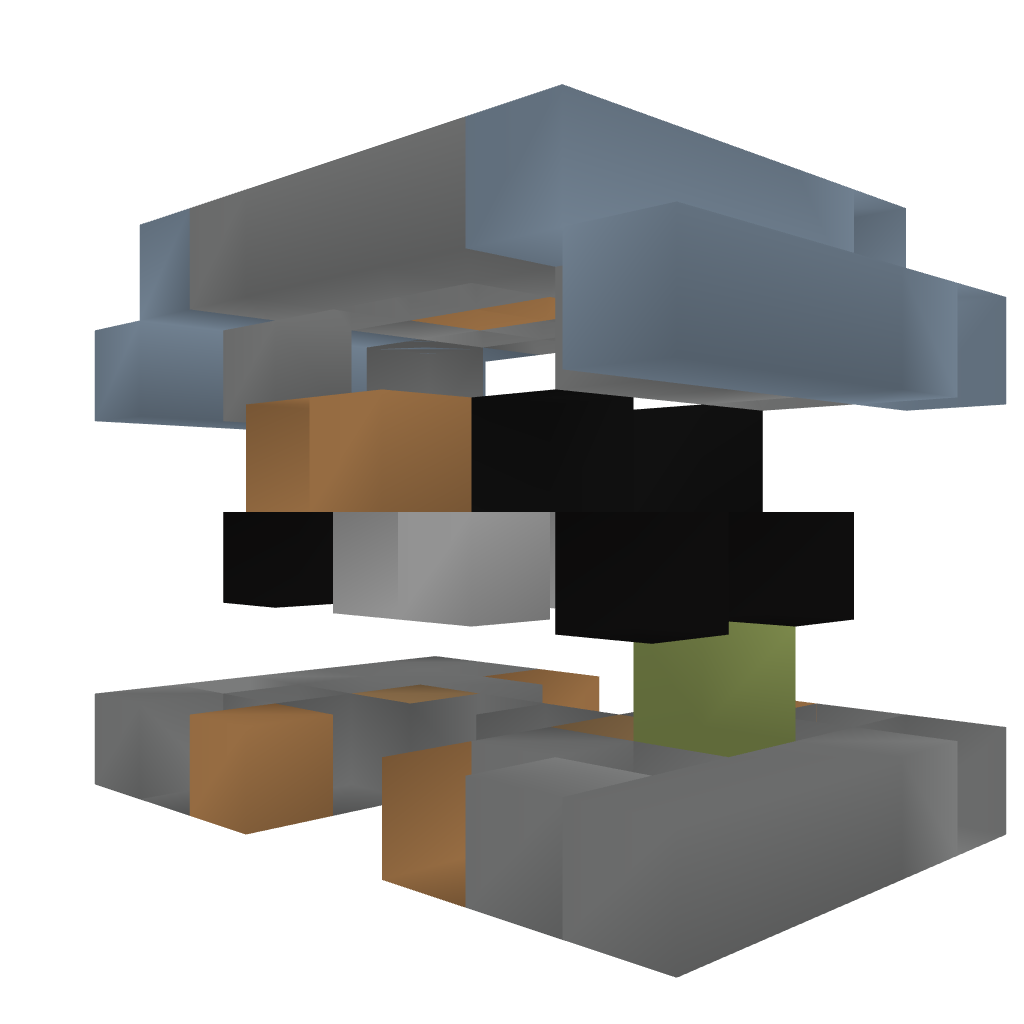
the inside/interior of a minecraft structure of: Horse Door